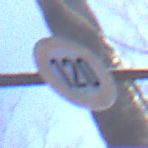
Verkehrszeichen: Geschwindigkeit120
Umgebung: Outdoor, Nature
Tageszeit: MorningAfternoon
Wetter: Clear
Licht: Natural
Jahreszeit: Winter
Kontrast: HighContrast